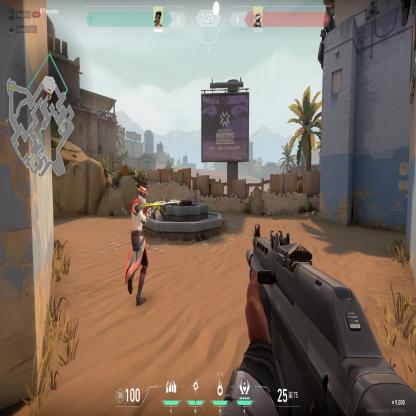
Label: enemy